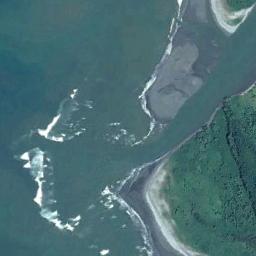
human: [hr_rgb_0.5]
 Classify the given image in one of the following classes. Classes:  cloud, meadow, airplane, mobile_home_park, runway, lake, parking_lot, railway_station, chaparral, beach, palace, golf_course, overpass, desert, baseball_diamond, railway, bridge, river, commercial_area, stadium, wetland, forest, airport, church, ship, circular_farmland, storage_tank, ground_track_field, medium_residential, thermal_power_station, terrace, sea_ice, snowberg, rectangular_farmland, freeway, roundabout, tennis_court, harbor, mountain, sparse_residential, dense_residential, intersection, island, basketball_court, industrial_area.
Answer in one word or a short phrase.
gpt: beach